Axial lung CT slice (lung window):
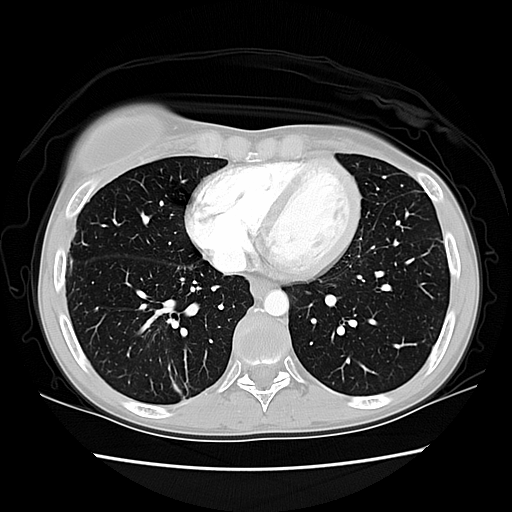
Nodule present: no